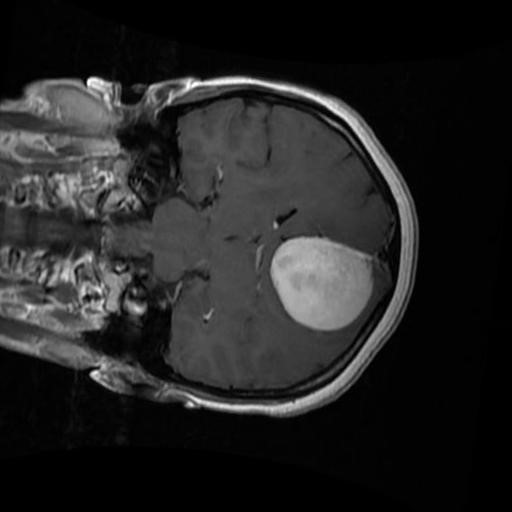
Label: brain_menin